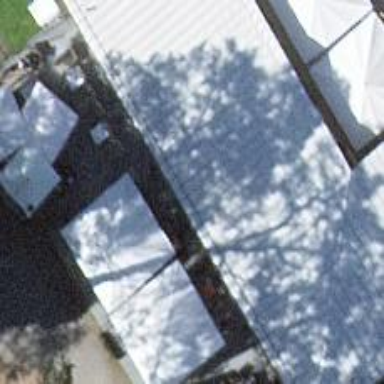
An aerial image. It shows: Restaurant.